Question: so as stated in the title, I have an issue with the different designes between landscape and portrait, I have been trying to make landscape look better(more like the portrait design) but no matter what I do it turns out ugly(small imageview and smaller movie details field), here is the picture of the looks and the xml code, if there is anything that can be done id love to hear you're advice.

XML CODE (codes are pretty much the same):
this one is inside layout-land
'''
<?xml version="1.0" encoding="utf-8"?>
<LinearLayout xmlns:android="http://schemas.android.com/apk/res/android"
android:layout_width="match_parent"
android:layout_height="match_parent"
android:background="#F0FFF0"
android:orientation="vertical"
android:weightSum="10.0" >
<LinearLayout
android:layout_width="match_parent"
android:layout_height="wrap_content"
android:orientation="vertical"
android:paddingLeft="100dp"
android:paddingRight="100dp" >
<EditText
android:id="@+id/etTitle"
android:layout_width="match_parent"
android:layout_height="wrap_content"
android:ems="10"
android:gravity="center"
android:hint="@string/movie_title"
android:inputType="textPersonName"
/>
<TextView
android:id="@+id/tvError3"
android:layout_width="match_parent"
android:layout_height="wrap_content"
android:textColor="#FF0000"
android:visibility="invisible" />
</LinearLayout>
<LinearLayout
android:layout_width="match_parent"
android:layout_height="match_parent"
android:layout_weight="6.0"
android:baselineAligned="false"
android:orientation="vertical"
android:paddingLeft="50dp"
android:paddingRight="50dp" >
<EditText
android:id="@+id/etBody"
android:layout_width="match_parent"
android:layout_height="match_parent"
android:ems="10"
android:gravity="center"
android:hint="@string/movie_body"
android:inputType="textMultiLine" />
</LinearLayout>
<LinearLayout
android:layout_width="match_parent"
android:layout_height="wrap_content"
android:orientation="horizontal"
android:paddingLeft="100dp"
android:paddingRight="100dp" >
<EditText
android:id="@+id/etUrl"
android:layout_width="match_parent"
android:layout_height="wrap_content"
android:layout_weight="1"
android:ems="10"
android:gravity="center"
android:hint="@string/movie_url"
android:inputType="textPostalAddress" >
<requestFocus />
</EditText>
<Button
android:id="@+id/bShow"
style="@style/ButtonText"
android:layout_width="wrap_content"
android:layout_height="34dp"
android:background="@drawable/btn_black_glossy"
android:text="@string/show_button" />
</LinearLayout>
<TextView
android:id="@+id/tvError"
android:layout_width="fill_parent"
android:layout_height="wrap_content"
android:textColor="#FF0000"
android:visibility="invisible" />
<RelativeLayout
android:layout_width="match_parent"
android:layout_height="match_parent"
android:layout_weight="4.5"
android:orientation="horizontal"
android:paddingLeft="50dp"
android:paddingRight="50dp" >
<ImageView
android:id="@+id/ivMovieImage"
android:layout_width="match_parent"
android:layout_height="match_parent"
android:layout_above="@+id/bSave" />
<Button
android:id="@+id/bSave"
style="@style/ButtonText"
android:layout_width="wrap_content"
android:layout_height="wrap_content"
android:layout_alignParentBottom="true"
android:layout_alignParentLeft="true"
android:layout_toLeftOf="@+id/space"
android:background="@drawable/btn_black_glossy"
android:paddingLeft="50dp"
android:paddingRight="50dp"
android:text="@string/save" />
<Button
android:id="@+id/bCancel"
style="@style/ButtonText"
android:layout_width="wrap_content"
android:layout_height="wrap_content"
android:layout_alignParentBottom="true"
android:layout_alignParentRight="true"
android:layout_toRightOf="@id/bSave"
android:background="@drawable/btn_black_glossy"
android:paddingLeft="50dp"
android:paddingRight="50dp"
android:text="@string/cancel" />
<TextView
android:id="@id/space"
android:layout_width="wrap_content"
android:layout_height="wrap_content"
android:layout_centerHorizontal="true" />
</RelativeLayout>
</LinearLayout>
this one is inside standart layout folder (serves as portrait)
<?xml version="1.0" encoding="utf-8"?>
<LinearLayout xmlns:android="http://schemas.android.com/apk/res/android"
android:layout_width="match_parent"
android:layout_height="match_parent"
android:background="#F0FFF0"
android:orientation="vertical"
android:weightSum="10.0" >
<LinearLayout
android:layout_width="match_parent"
android:layout_height="wrap_content"
android:orientation="vertical"
android:paddingLeft="50dp"
android:paddingRight="50dp" >
<EditText
android:id="@+id/etTitle"
android:layout_width="match_parent"
android:layout_height="wrap_content"
android:ems="10"
android:gravity="center"
android:hint="@string/movie_title"
android:inputType="textPersonName"
/>
<TextView
android:id="@+id/tvError3"
android:layout_width="match_parent"
android:layout_height="wrap_content"
android:textColor="#FF0000"
android:visibility="invisible" />
</LinearLayout>
<LinearLayout
android:layout_width="match_parent"
android:layout_height="match_parent"
android:layout_weight="6.0"
android:baselineAligned="false"
android:orientation="vertical"
android:paddingLeft="30dp"
android:paddingRight="30dp" >
<EditText
android:id="@+id/etBody"
android:layout_width="match_parent"
android:layout_height="match_parent"
android:ems="10"
android:gravity="center"
android:hint="@string/movie_body"
android:inputType="textMultiLine" />
</LinearLayout>
<LinearLayout
android:layout_width="match_parent"
android:layout_height="wrap_content"
android:orientation="horizontal"
android:paddingLeft="50dp"
android:paddingRight="50dp" >
<EditText
android:id="@+id/etUrl"
android:layout_width="match_parent"
android:layout_height="wrap_content"
android:layout_weight="1"
android:ems="10"
android:gravity="center"
android:hint="@string/movie_url"
android:inputType="textPostalAddress" >
<requestFocus />
</EditText>
<Button
android:id="@+id/bShow"
style="@style/ButtonText"
android:layout_width="wrap_content"
android:layout_height="34dp"
android:background="@drawable/btn_black_glossy"
android:text="@string/show_button" />
</LinearLayout>
<TextView
android:id="@+id/tvError"
android:layout_width="fill_parent"
android:layout_height="wrap_content"
android:textColor="#FF0000"
android:visibility="invisible" />
<RelativeLayout
android:layout_width="match_parent"
android:layout_height="match_parent"
android:layout_weight="4.0"
android:orientation="horizontal"
android:paddingLeft="30dp"
android:paddingRight="30dp" >
<ImageView
android:id="@+id/ivMovieImage"
android:layout_width="match_parent"
android:layout_height="match_parent"
android:layout_above="@+id/bSave" />
<Button
android:id="@+id/bSave"
style="@style/ButtonText"
android:layout_width="wrap_content"
android:layout_height="wrap_content"
android:layout_alignParentBottom="true"
android:layout_alignParentLeft="true"
android:layout_toLeftOf="@+id/space"
android:background="@drawable/btn_black_glossy"
android:paddingLeft="30dp"
android:paddingRight="30dp"
android:text="@string/save" />
<Button
android:id="@+id/bCancel"
style="@style/ButtonText"
android:layout_width="wrap_content"
android:layout_height="wrap_content"
android:layout_alignParentBottom="true"
android:layout_alignParentRight="true"
android:layout_toRightOf="@id/bSave"
android:background="@drawable/btn_black_glossy"
android:paddingLeft="30dp"
android:paddingRight="30dp"
android:text="@string/cancel" />
<TextView
android:id="@id/space"
android:layout_width="wrap_content"
android:layout_height="wrap_content"
android:layout_centerHorizontal="true" />
</RelativeLayout>
</LinearLayout>
'''
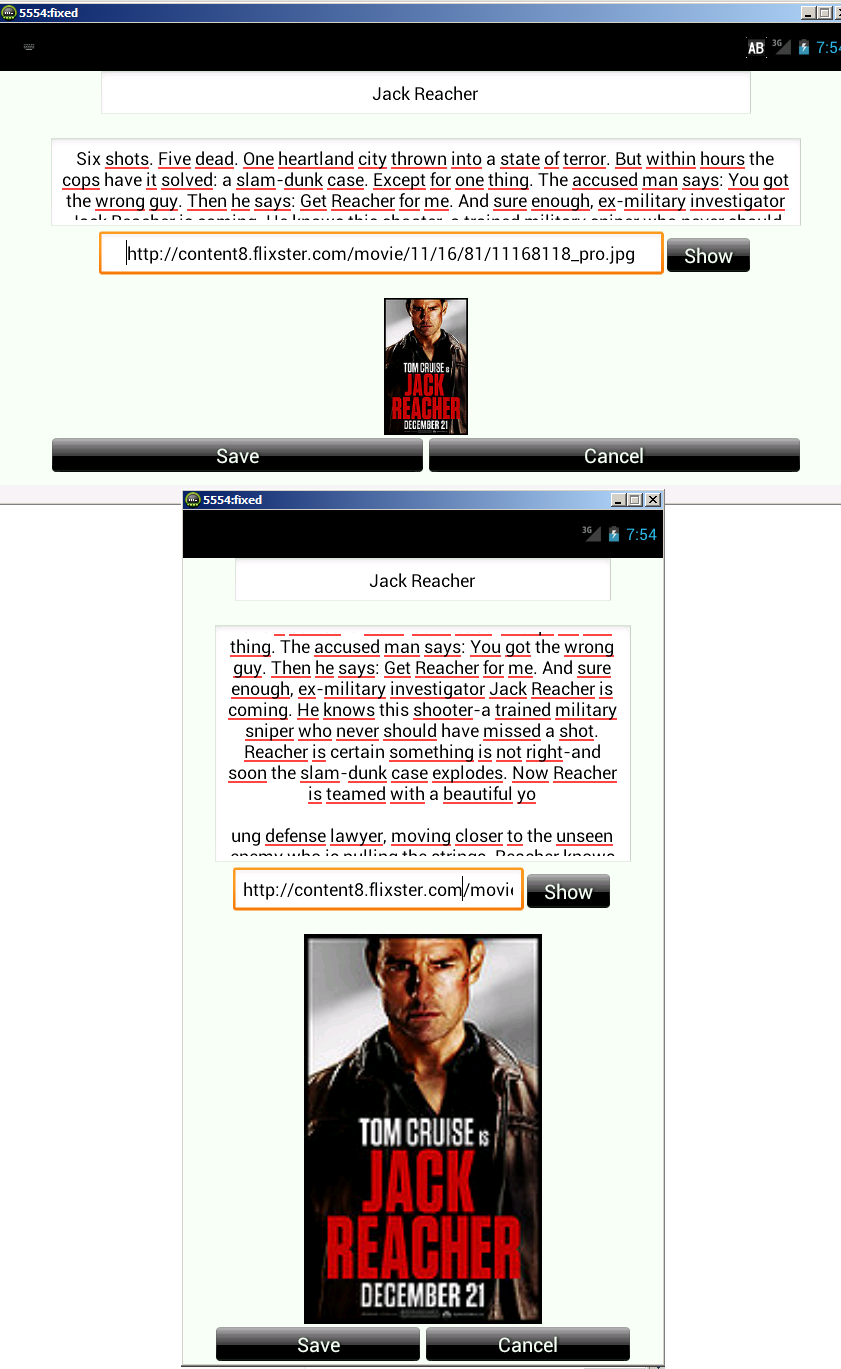
Answer: Try using your horizontal space more- take the picture of the movie and make it full height to the right of the screen, with all of the text to the left of it